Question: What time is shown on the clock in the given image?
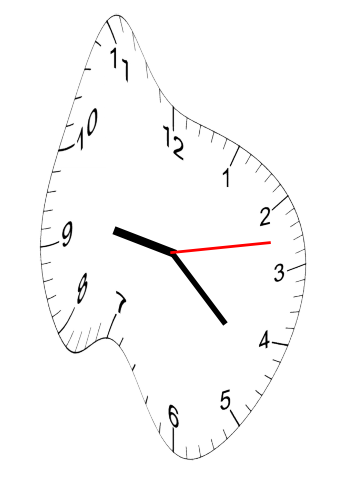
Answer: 09:22:13